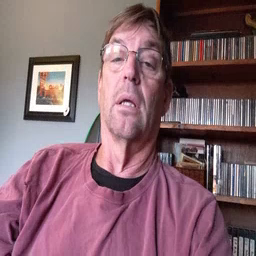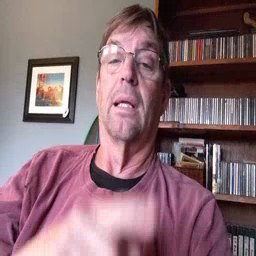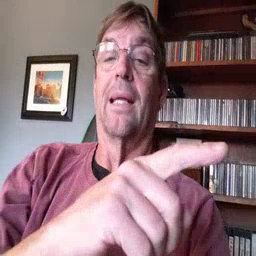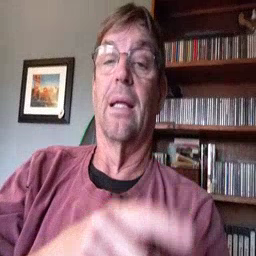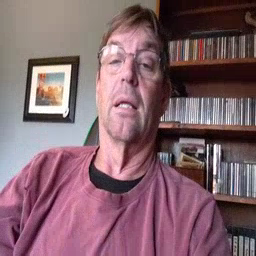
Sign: hesheit